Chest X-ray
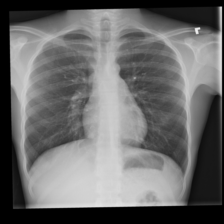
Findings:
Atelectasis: negative
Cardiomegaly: negative
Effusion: positive
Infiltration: negative
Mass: negative
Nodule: negative
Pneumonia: negative
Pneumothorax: negative
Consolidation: negative
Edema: negative
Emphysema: negative
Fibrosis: negative
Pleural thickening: negative
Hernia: negative